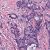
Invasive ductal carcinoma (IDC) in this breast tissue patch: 1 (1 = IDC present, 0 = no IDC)